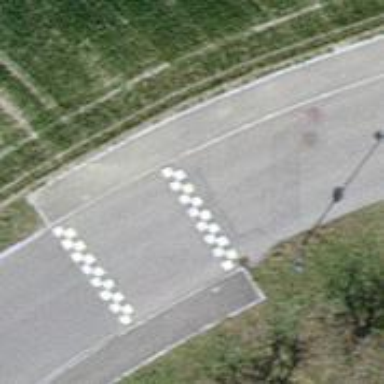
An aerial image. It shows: Table-style traffic calming feature.